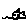
Label: fish